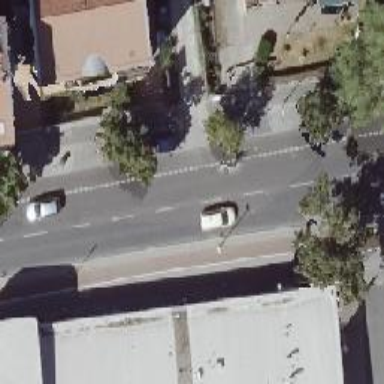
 and cycle track on the left side. The parallel parking lane is located on the side of the street."